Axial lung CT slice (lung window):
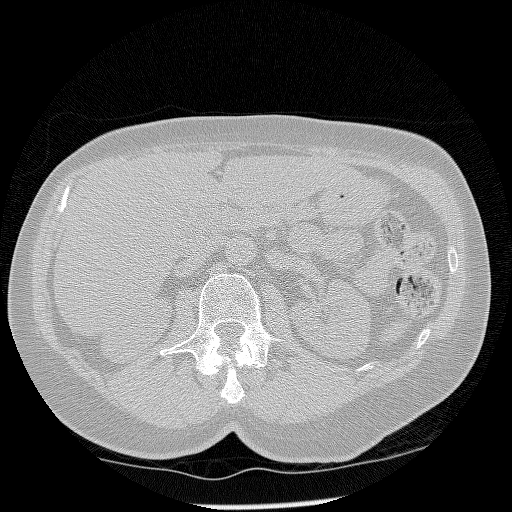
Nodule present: no